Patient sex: M
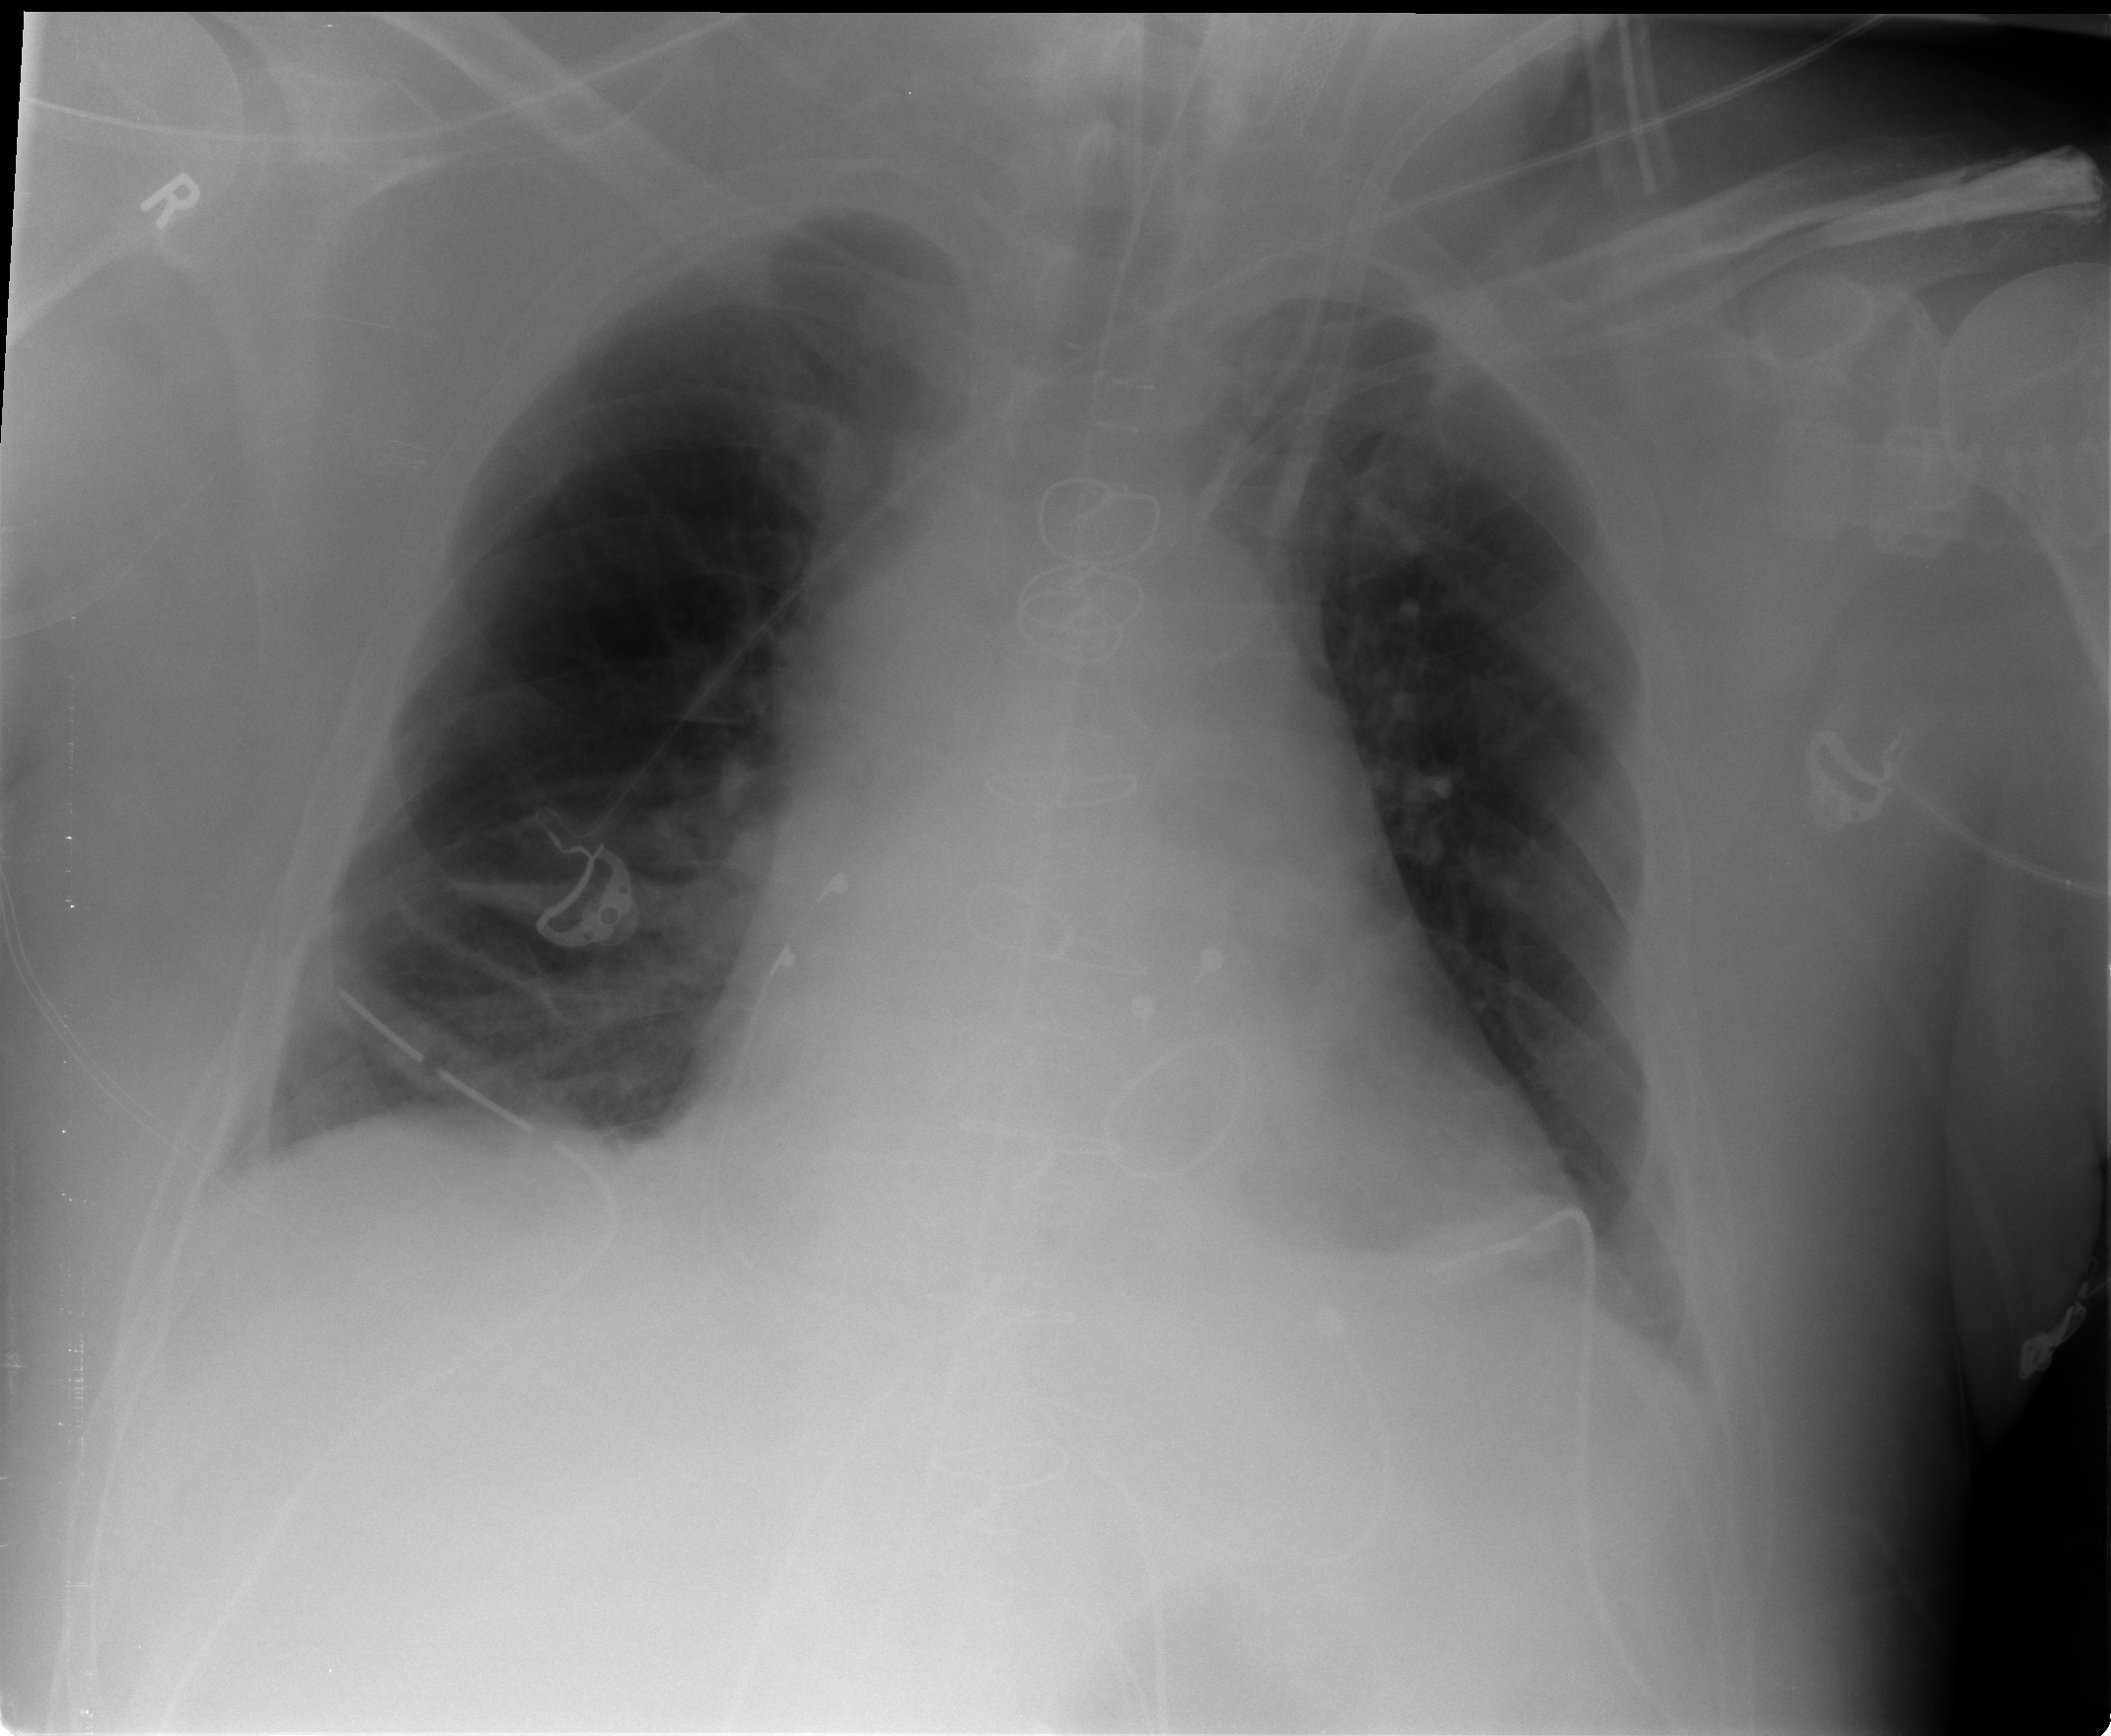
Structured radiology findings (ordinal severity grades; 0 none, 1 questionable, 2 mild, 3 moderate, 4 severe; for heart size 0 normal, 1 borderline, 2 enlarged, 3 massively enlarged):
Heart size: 2
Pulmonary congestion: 1
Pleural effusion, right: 2
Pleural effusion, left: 1
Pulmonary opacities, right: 0
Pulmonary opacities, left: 0
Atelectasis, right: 2
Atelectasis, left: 2